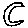
Label: moon